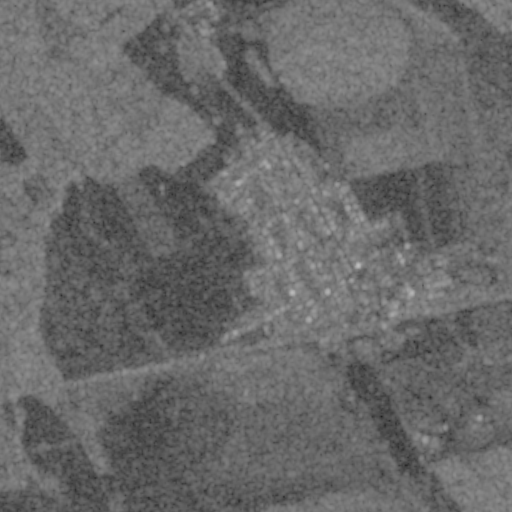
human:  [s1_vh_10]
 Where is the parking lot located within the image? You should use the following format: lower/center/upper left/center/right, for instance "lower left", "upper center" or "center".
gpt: The parking lot is located in the center right of the image.
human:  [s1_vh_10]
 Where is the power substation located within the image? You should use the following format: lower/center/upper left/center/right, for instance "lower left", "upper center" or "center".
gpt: The power substation is located in the lower center of the image.
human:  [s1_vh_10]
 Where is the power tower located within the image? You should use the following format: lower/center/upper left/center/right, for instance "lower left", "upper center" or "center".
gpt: The power tower is located in the lower right of the image.
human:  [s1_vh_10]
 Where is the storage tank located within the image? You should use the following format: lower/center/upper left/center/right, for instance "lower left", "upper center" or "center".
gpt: The storage tank is located in the center right of the image.
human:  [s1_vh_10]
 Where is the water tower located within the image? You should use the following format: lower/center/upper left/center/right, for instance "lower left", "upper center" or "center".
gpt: The water tower is located in the center right of the image.
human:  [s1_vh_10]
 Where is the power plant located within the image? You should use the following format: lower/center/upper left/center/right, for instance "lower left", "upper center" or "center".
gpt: There is no power plant in the image.

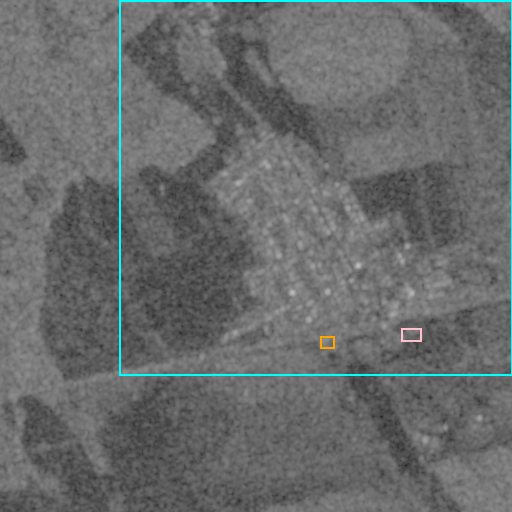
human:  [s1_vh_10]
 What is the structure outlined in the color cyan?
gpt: The structure outlined in cyan is a crop field.
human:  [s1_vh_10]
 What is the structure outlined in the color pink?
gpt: The structure outlined in pink is a park.
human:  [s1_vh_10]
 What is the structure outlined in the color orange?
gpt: The structure outlined in orange is a power substation.
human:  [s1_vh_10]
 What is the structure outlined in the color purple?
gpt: There is no purple outline.